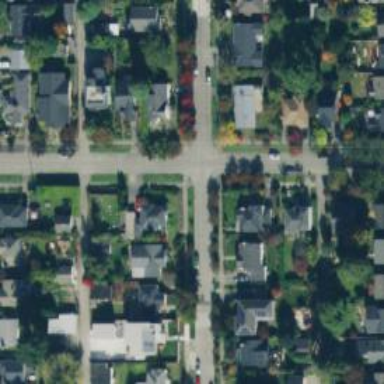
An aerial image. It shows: Residential road with separate sidewalk.